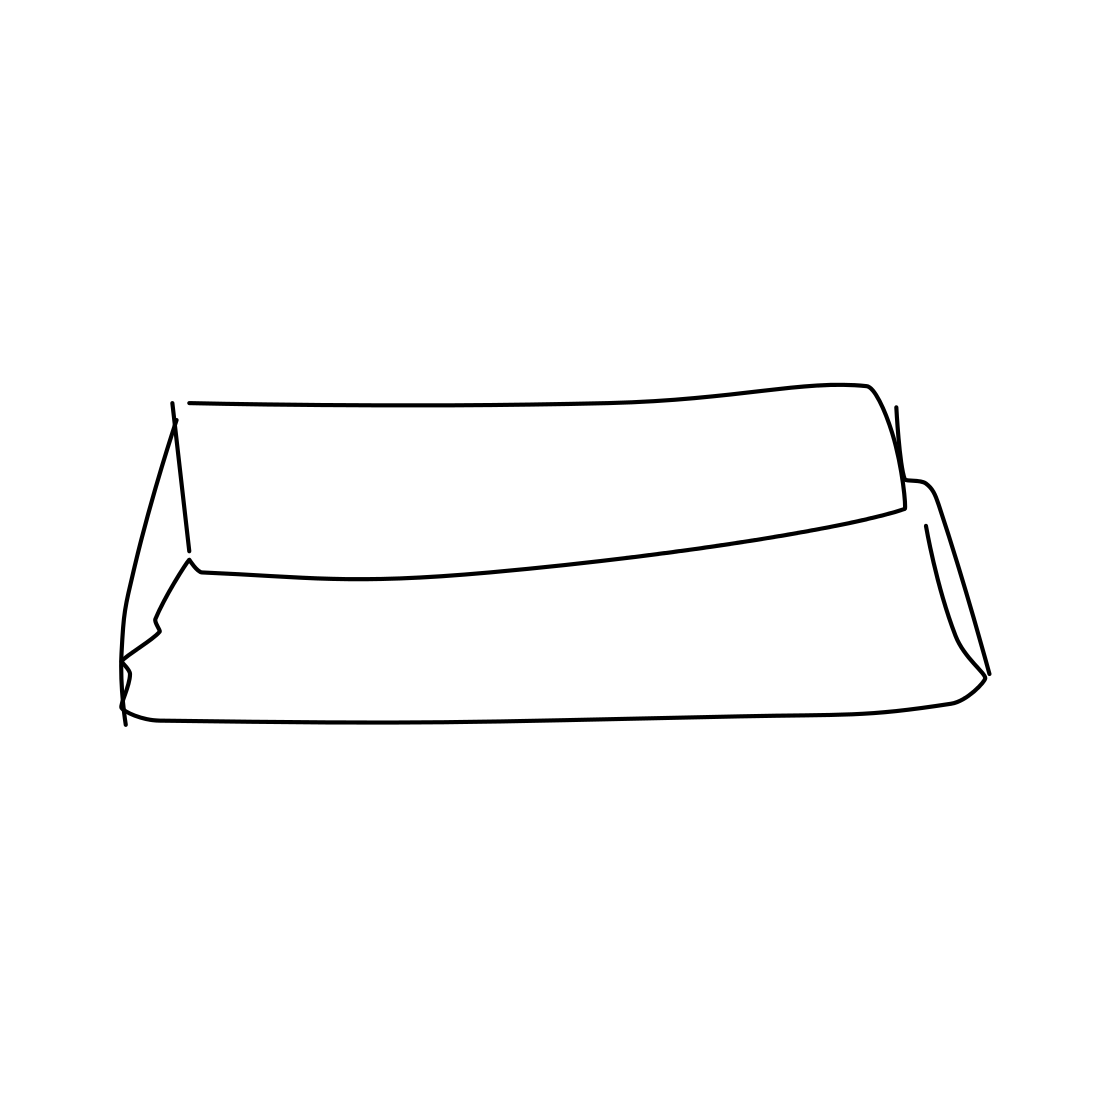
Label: bench